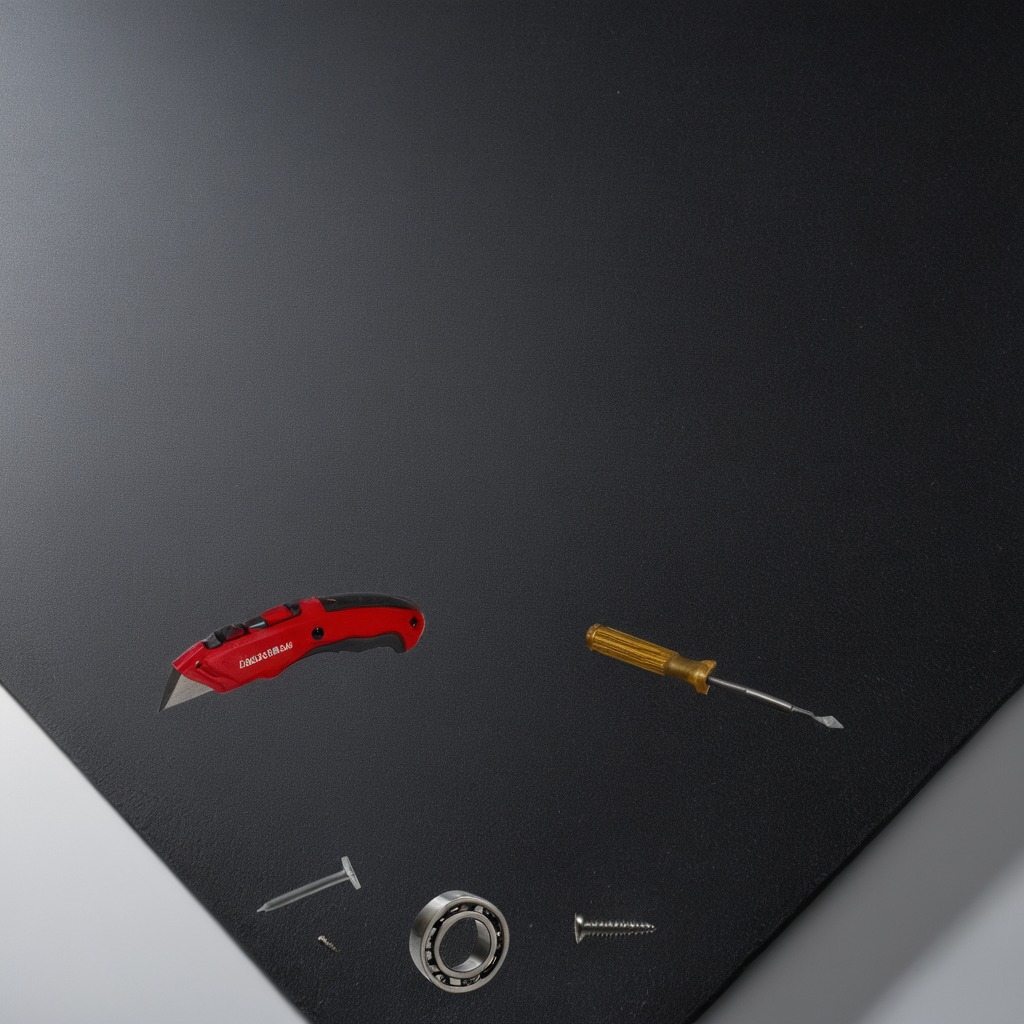
A ball bearing, a knife, a screw, an iron nail, and a screwdriver are lying on the granite tabletop.